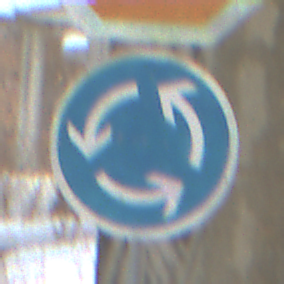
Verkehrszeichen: Kreisverkehr
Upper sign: Stop
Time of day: MorningAfternoon
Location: Roofed (Suburban)
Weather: PartlyCloudy
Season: Winter
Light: Natural